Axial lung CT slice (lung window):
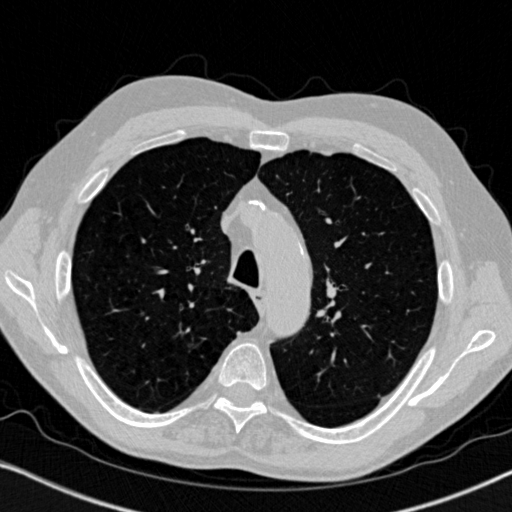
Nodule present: no